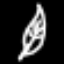
Label: leaf